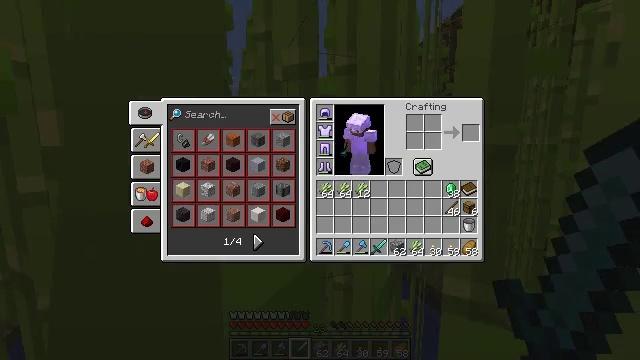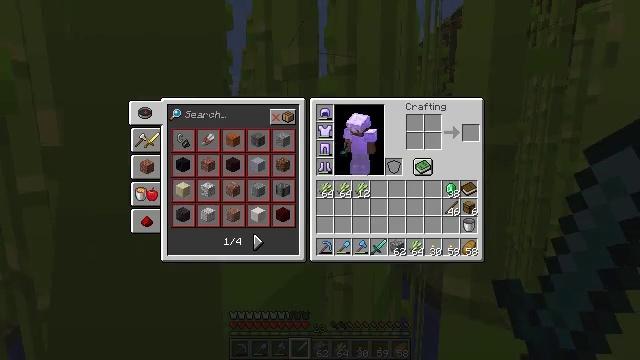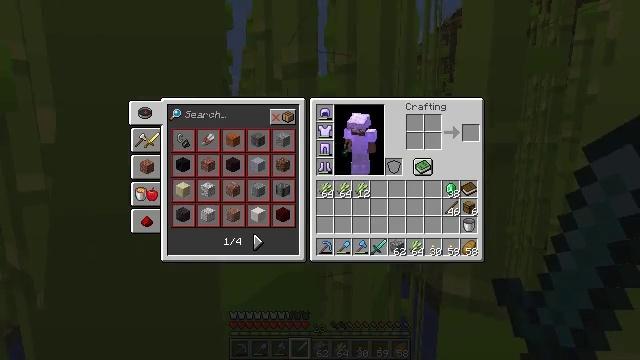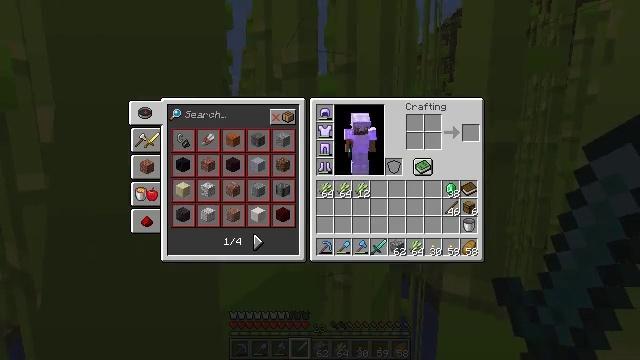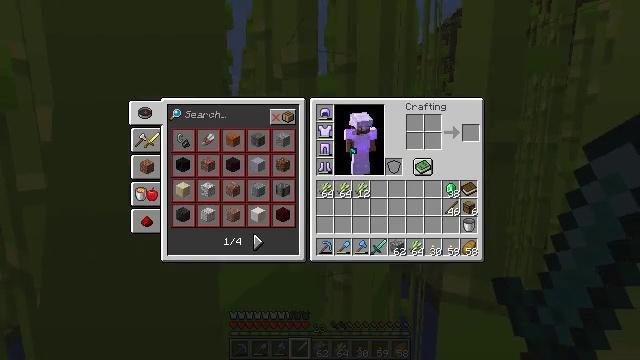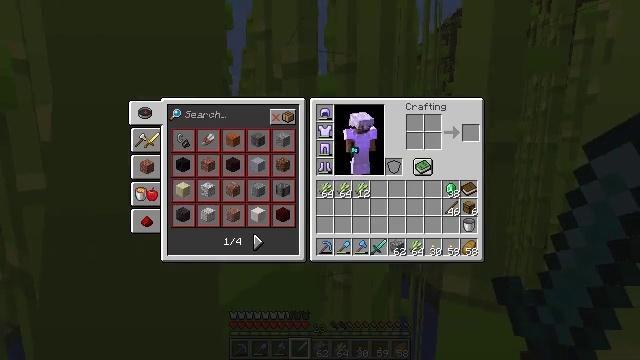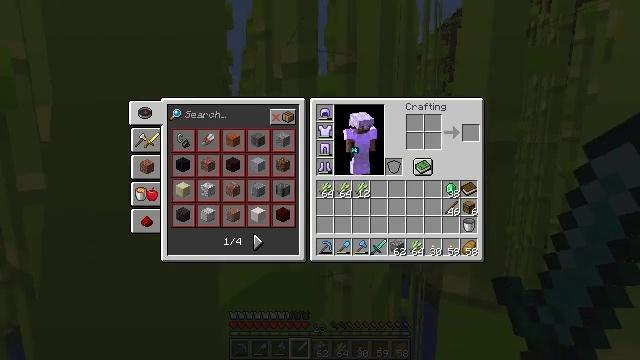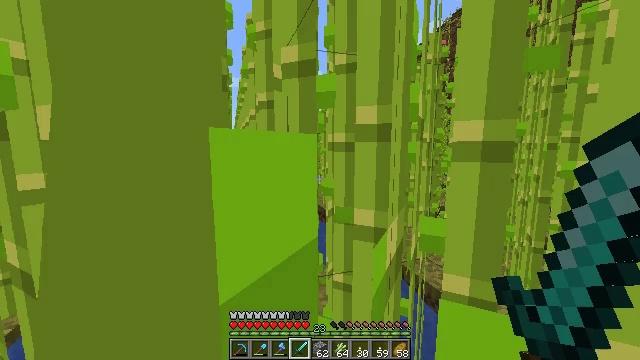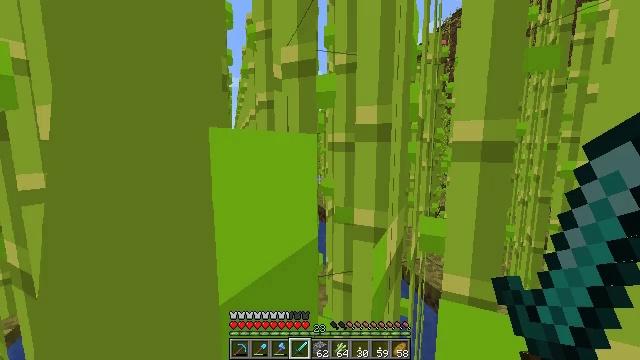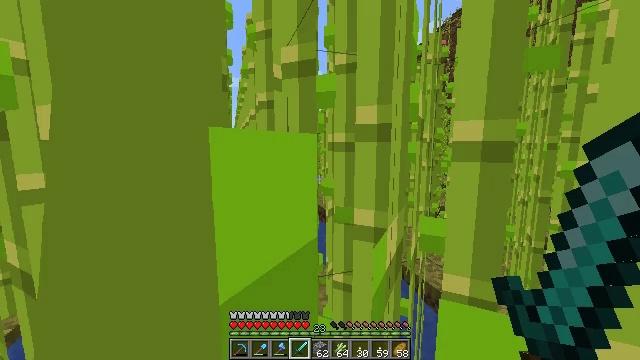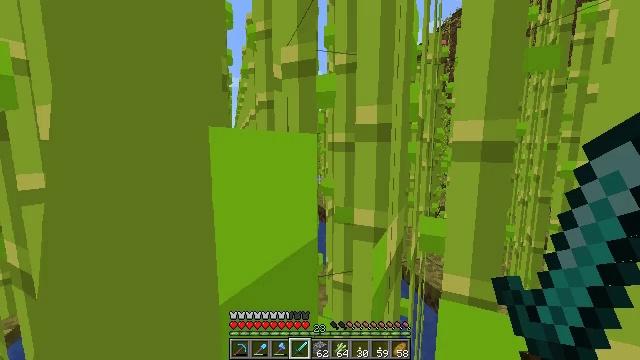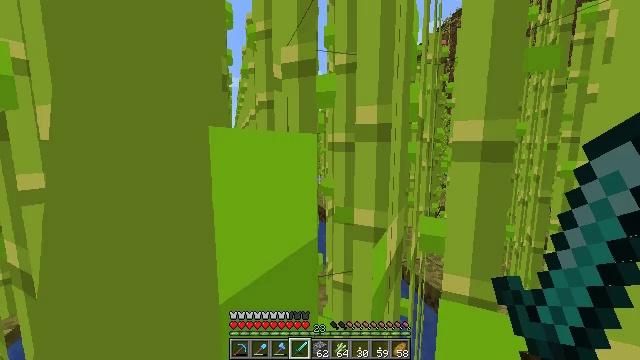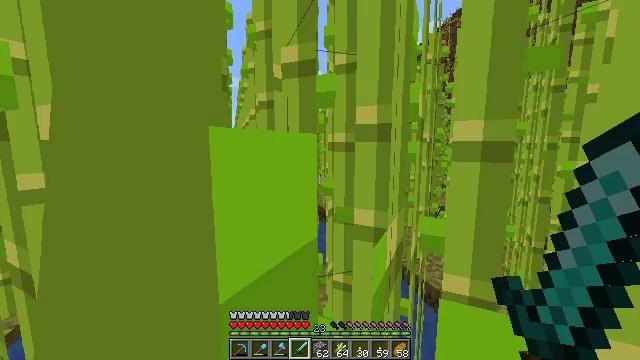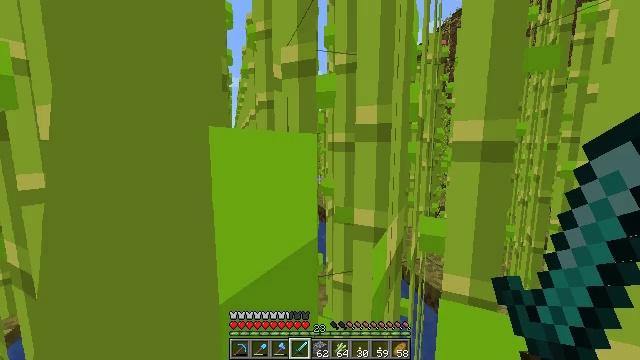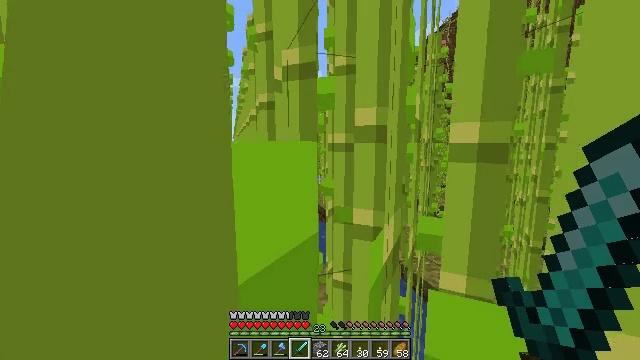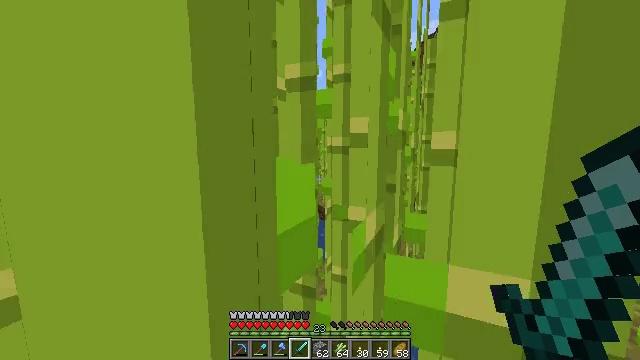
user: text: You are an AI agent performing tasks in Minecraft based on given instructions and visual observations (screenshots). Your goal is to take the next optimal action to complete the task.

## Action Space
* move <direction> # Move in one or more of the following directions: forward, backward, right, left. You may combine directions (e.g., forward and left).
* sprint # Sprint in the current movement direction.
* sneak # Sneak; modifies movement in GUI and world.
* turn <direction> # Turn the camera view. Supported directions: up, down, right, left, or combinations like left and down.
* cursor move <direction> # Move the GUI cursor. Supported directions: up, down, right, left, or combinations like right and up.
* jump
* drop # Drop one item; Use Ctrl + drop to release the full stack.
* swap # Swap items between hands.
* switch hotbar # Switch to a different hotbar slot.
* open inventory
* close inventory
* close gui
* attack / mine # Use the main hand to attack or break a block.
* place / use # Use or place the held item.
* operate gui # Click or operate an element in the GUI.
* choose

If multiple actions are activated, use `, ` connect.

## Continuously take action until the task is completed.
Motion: motion action
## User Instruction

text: Collect sugar cane near water sources.
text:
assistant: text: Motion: cursor move right and up
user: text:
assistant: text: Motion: cursor move right and up
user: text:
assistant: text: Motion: cursor move right
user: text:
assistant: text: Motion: cursor move right
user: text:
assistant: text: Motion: no_op
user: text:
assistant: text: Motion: no_op
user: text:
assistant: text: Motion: no_op
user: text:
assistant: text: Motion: no_op
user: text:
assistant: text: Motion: no_op
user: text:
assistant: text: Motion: no_op
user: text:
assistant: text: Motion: no_op
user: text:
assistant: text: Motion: no_op
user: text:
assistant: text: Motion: no_op
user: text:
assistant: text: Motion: move back
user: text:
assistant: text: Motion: move back
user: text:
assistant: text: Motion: move back
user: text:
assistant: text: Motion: move back, turn up
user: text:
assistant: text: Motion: move back
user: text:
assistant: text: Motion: move back and move right
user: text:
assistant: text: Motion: move back and move right
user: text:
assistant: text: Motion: move back and move right
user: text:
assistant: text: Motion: move back and move right
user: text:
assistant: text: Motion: move back
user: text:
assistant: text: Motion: move back
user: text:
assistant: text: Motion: no_op
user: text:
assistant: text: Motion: no_op
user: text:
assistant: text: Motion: no_op
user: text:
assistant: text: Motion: turn up
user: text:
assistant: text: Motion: no_op
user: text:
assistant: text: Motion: turn left, attack / mine